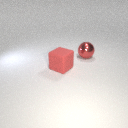
large red metal sphere behind large red rubber cube